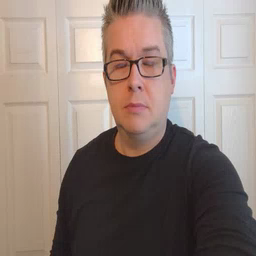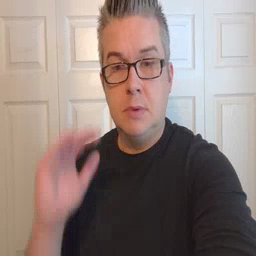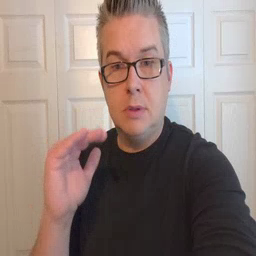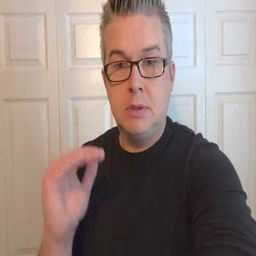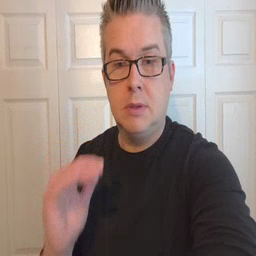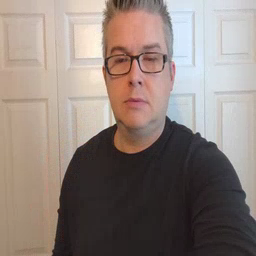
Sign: child